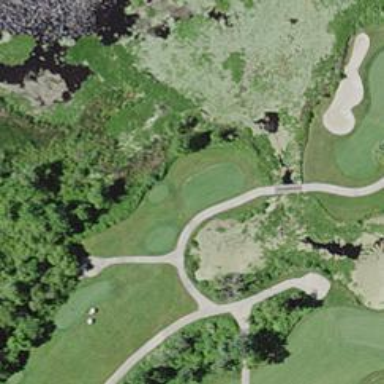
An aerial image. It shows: Service road designated as golf cart path.